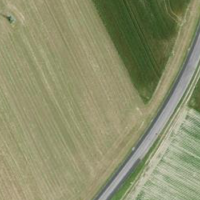
EUNIS habitat code: 52
Species observed at this site:
Ciconia ciconia